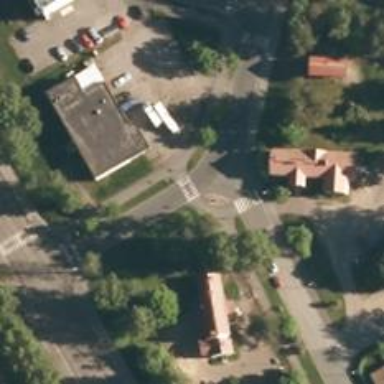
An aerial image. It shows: Uncontrolled road crossing.